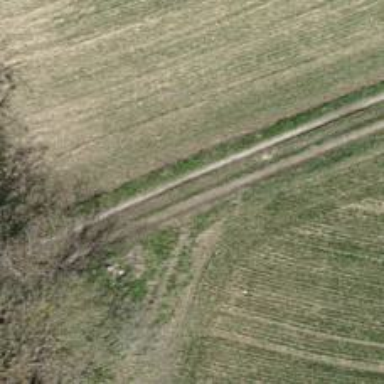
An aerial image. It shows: Track road with grade3 tracktype.